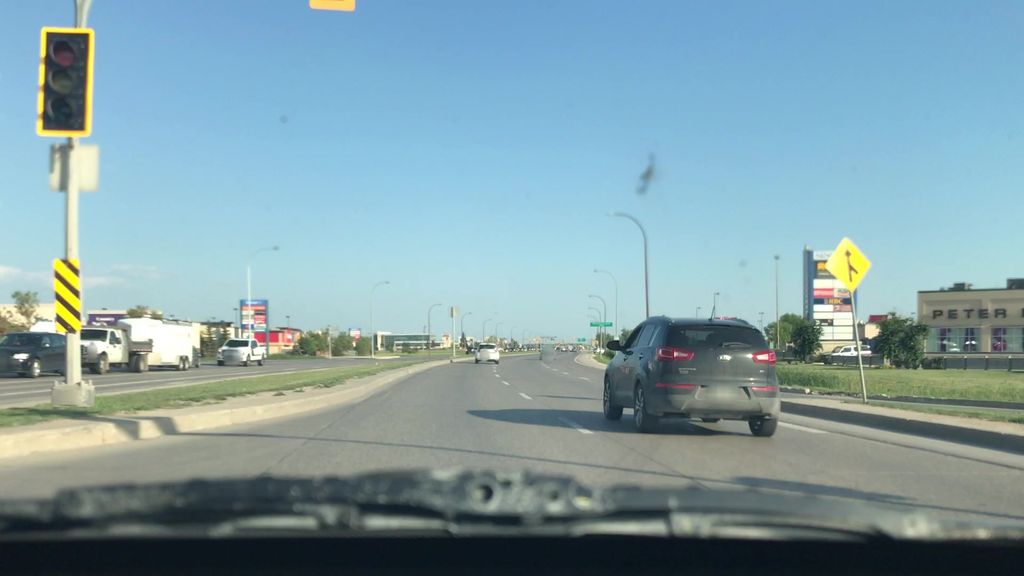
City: winnipeg